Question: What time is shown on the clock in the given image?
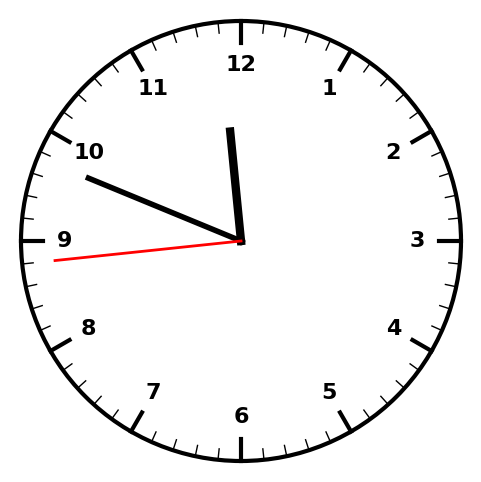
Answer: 11:48:44